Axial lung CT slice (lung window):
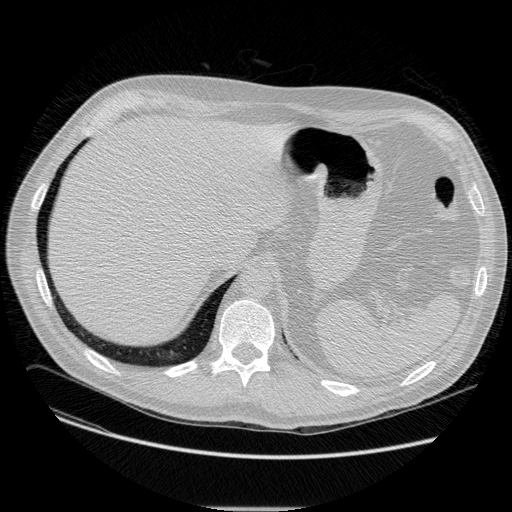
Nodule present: no